Question: I have several dates in a spreadsheet:

I would like to get the weeknumber in the column 'B' for the date in column 'C' in european time.
I tried something like that(and also that above):
'= MID(TEXT(C2,"dd.m.yyyy"), 3, 2)'
However that only gives me '.2' in the 'B' column...
Any suggestions on how to implement/start that?
I really appreciate your answer!
PS.: I also added 'excel tags' because its similar to 'google spreadsheet'. There is probably a chance that I can implement something from 'excel' in 'google spreadsheet'
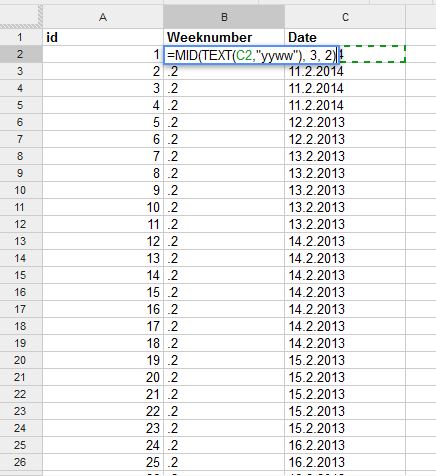
Answer: in excel for get week number use
'''
=WEEKNUM(C2)
'''